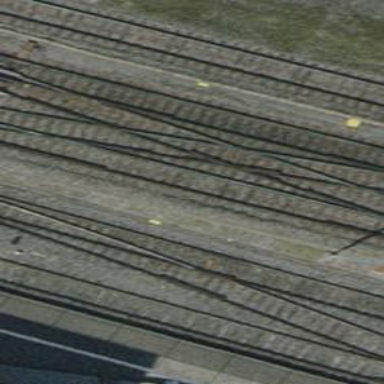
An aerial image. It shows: Railway crossing.